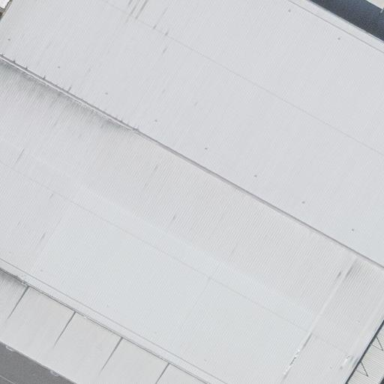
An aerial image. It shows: Warehouse building.